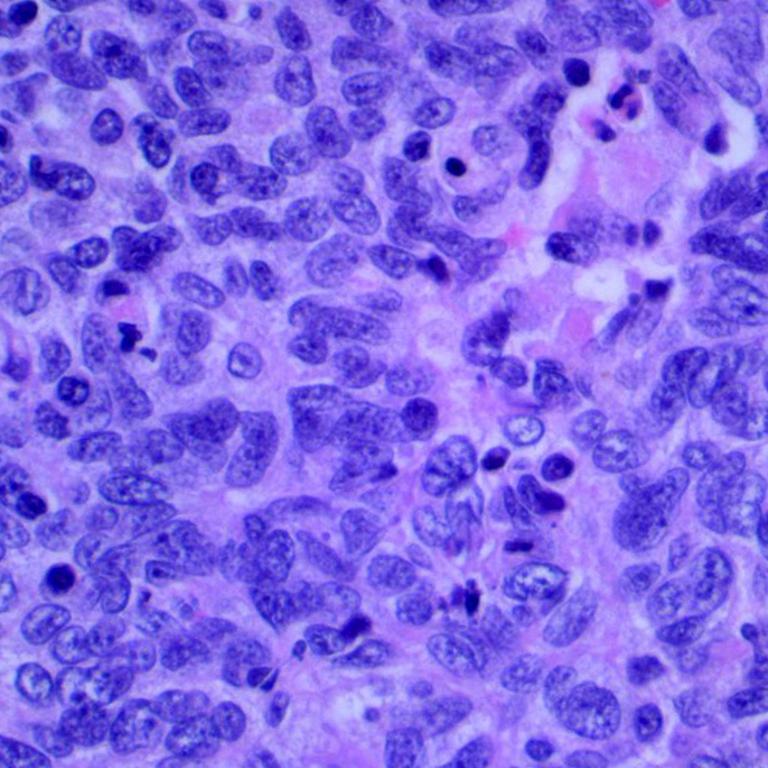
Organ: lung
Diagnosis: squamous carcinomas